Question: I had an issue when trying to incorporate multiple date picker which can be found here : <URL>
The issue I had is explained in the following stackoverflow. : <URL>
Since I didn't get any responses, I started digging in to code and figured out that yii's auto generating jQuery is the issue to all the problem.
So what I did is remove the following jQuery / jquery.min.js and included this. jquery-1.7.2.js
Now on console I get this eror
> NetworkError: 404 Not Found - css/assets/819742eb/jquery.min.js"
but however I am able to get the multiple date picker worked which is my real need. :)
Now what I need is, since I just manually deleted and got this working but I wanted to know .
Below is a html output and i only need the ones that are pointed in blue to be loaded inside a specific view.

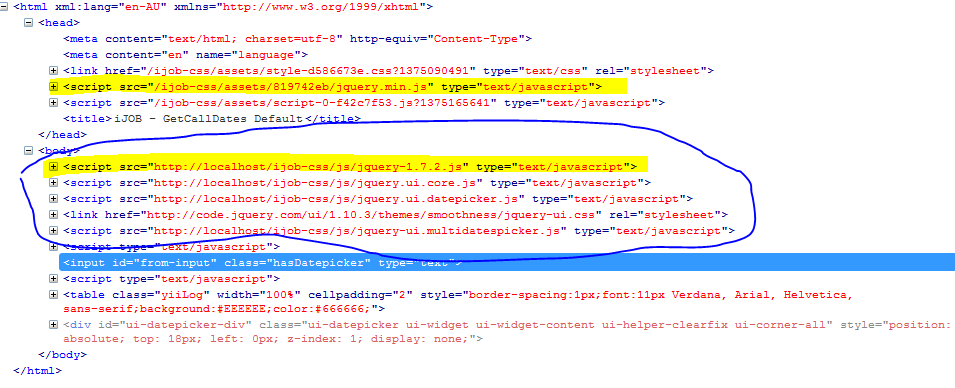
Answer: In your config in components array add
'''
'clientScript' => array('scriptMap' => array('jquery.js' => false, ))
'''
Then load what version you want in layout header:
'''
<script type="text/javascript" src="https://ajax.googleapis.com/ajax/libs/jquery/1.9.0/jquery.min.js"></script>
'''
For yii 1.1.13 and lower and for jquery 1.9+ you'll need to patch jquery.ba-bbq to resolve some conflicts.
What you did (manually remove jquery) is very bad. Revert this.
To exclude some scripts use scriptmap. It can be used in controller before actions render and in config file.
All global scripts (jquery,jquery-ui etc.) must be in header in main layout. Load only custom scripts or plugins in your views.